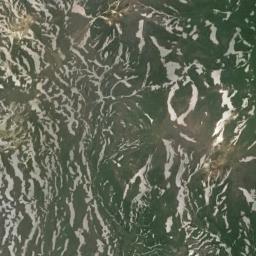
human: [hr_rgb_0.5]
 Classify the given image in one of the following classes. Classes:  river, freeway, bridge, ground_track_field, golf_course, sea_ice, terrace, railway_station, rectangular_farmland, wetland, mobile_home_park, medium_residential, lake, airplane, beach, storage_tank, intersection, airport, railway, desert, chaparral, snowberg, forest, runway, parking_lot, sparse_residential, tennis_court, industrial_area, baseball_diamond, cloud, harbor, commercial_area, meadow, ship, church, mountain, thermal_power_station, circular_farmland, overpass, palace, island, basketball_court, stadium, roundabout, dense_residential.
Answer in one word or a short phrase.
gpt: snowberg